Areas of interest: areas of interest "New Donghai Golf Country Club"
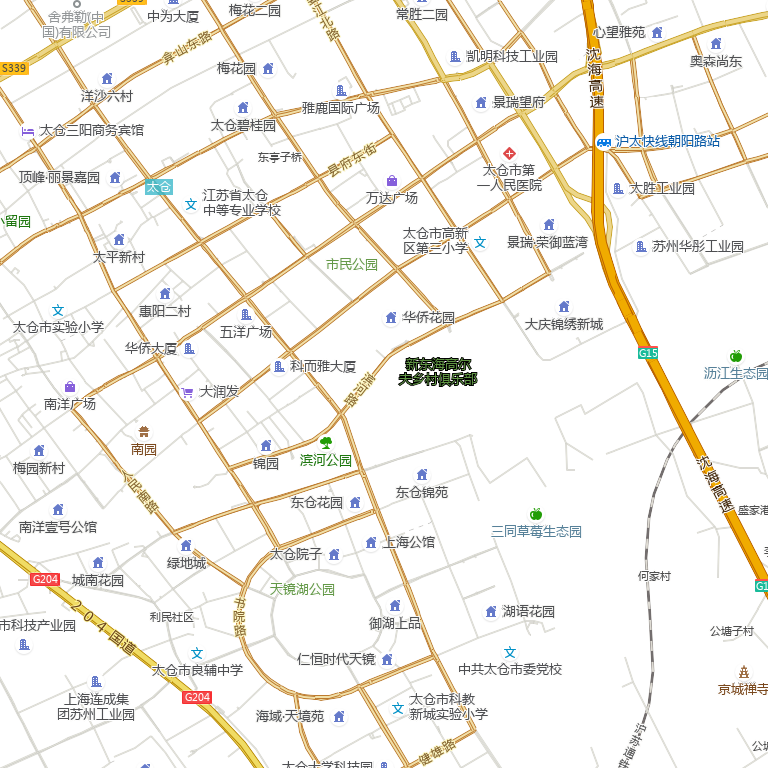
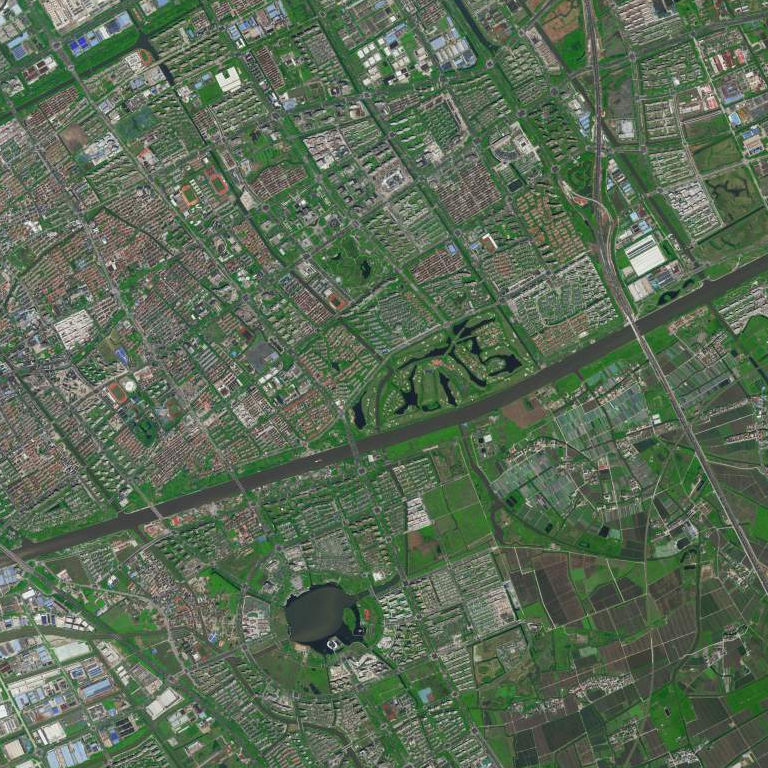